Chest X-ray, PA view. Patient: 63 years old, sex F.
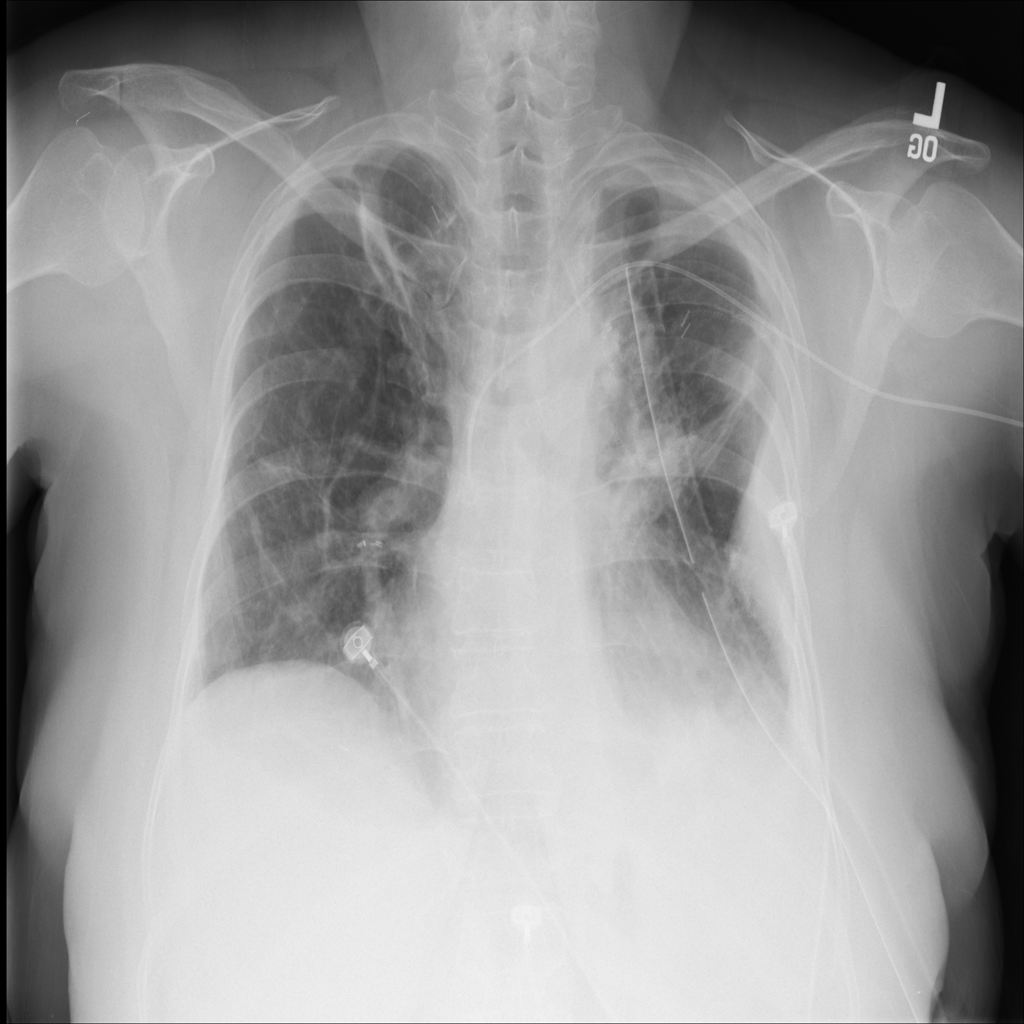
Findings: Atelectasis, Pleural_Thickening, Pneumothorax